Question: I currently configured a jenkins server that validates my project on javascript errors with JSlint ( with ant). Now i want to show all the errors with the violation plugin. I can generate an xml with all the errors. But it doesn't show this in the graph.
This is my build.xml:
'''
<?xml version="1.0" encoding="UTF-8"?>
'''
'''
<taskdef name="jslint"
classname="com.googlecode.jslint4java.ant.JSLintTask"
classpath="jslint/jslint4java-2.0.2.jar" />
<property name="reports.dir" value="reports" />
<target name="clean" description="Removes output files created by other targets.">
<delete dir="${reports.dir}" failonerror="true" />
</target>
<target name="jslint" depends="clean">
<mkdir dir="reports" />
<jslint options="white,undef,plusplus,newcap,vars,indent=4">
<predef>jQuery, setTimeout, history, window, document</predef>
<formatter type="xml" destfile="jslint_results.xml"/>
<fileset dir="" includes="**/*.js" excludes="lib/*.js" />
</jslint>
</target>
'''
This is my violations setting:

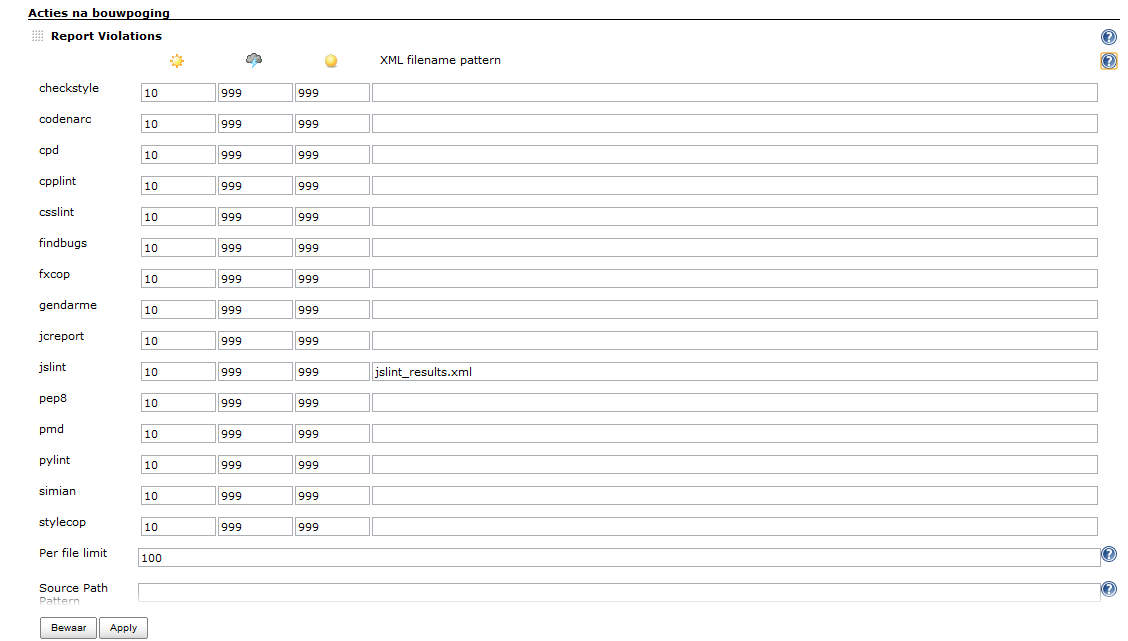
Answer: The pattern is relative to your workspace. So if your report 'lives' in '<WORKSPACE>/reports' the pattern should be 'reports/jslint_results.xml' or '**/jslint_results.xml'